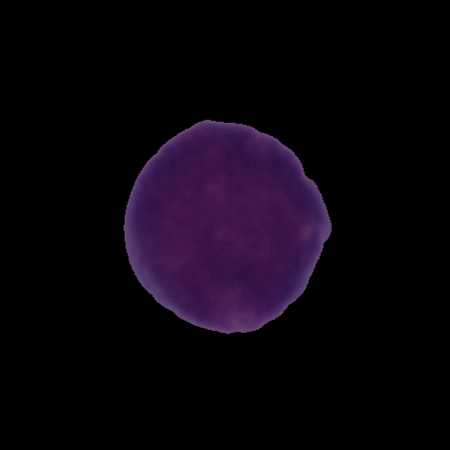
Label: cancer